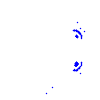
Particle: electron